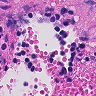
Metastatic tissue present: no